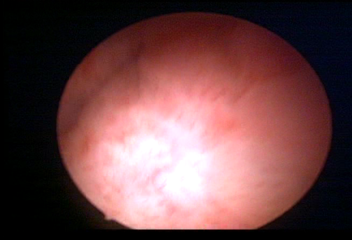
Modality: WLC
Class: Normal mucosa
Bladder cancer association: No